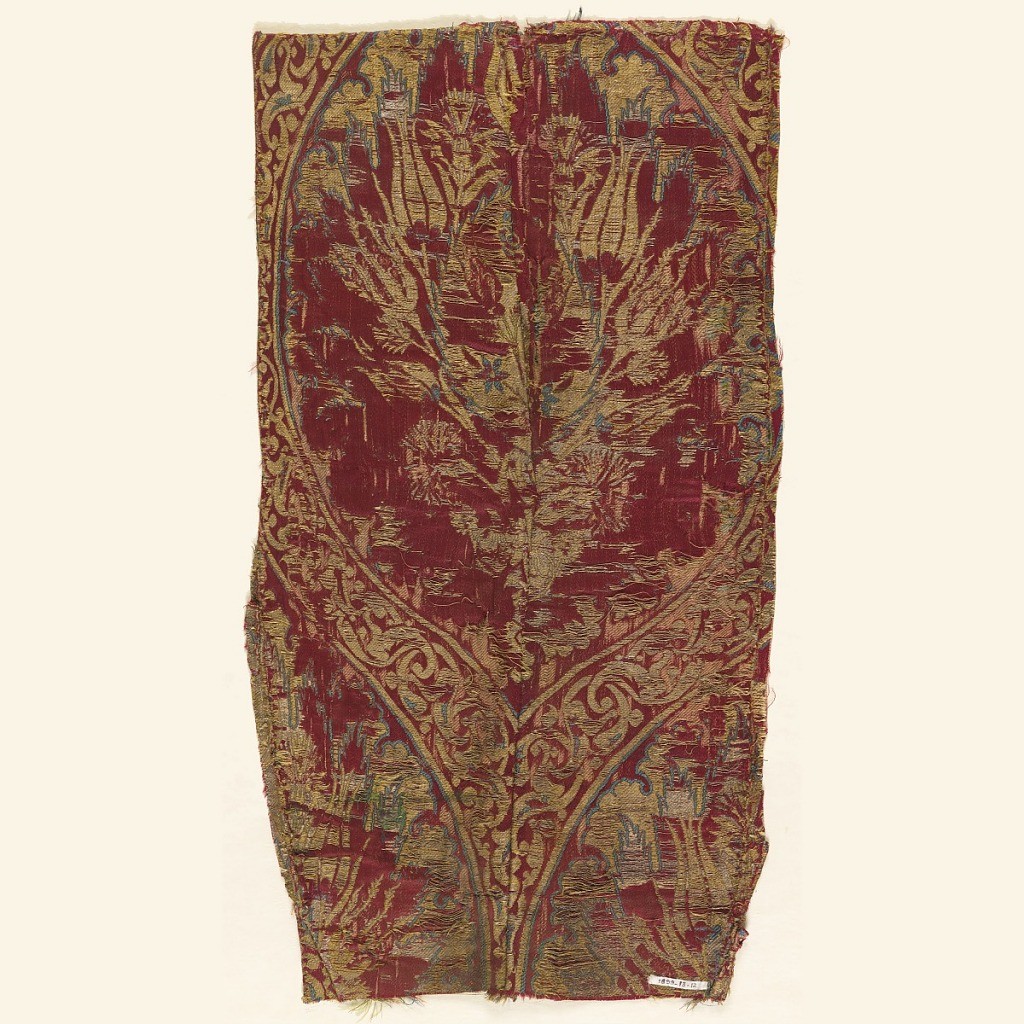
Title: Fragment
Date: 16th–17th century
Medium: silk, metallic yarns Technique: satin weave
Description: Two fragments seamed together down vertical center. Sprays of tulips and carnations in an ogival framework. In silver outlined with blue on a red ground.